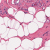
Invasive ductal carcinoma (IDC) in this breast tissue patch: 0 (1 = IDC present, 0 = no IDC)